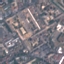
Label: Residential